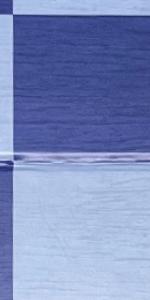
Label: Empty